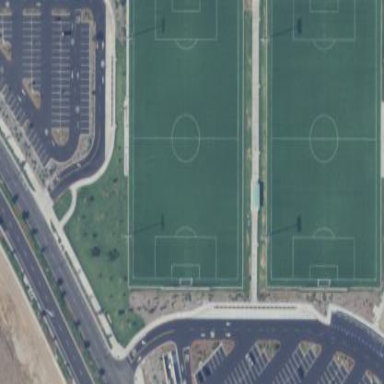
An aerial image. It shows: Artificial turf soccer pitch for leisure sport activities.